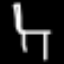
Label: chair